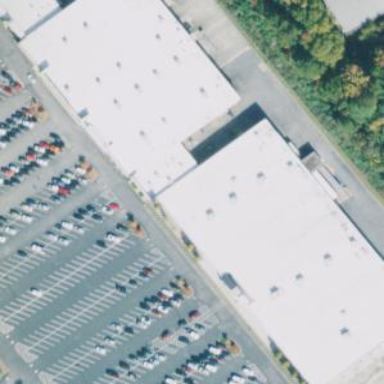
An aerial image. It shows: Retail building.